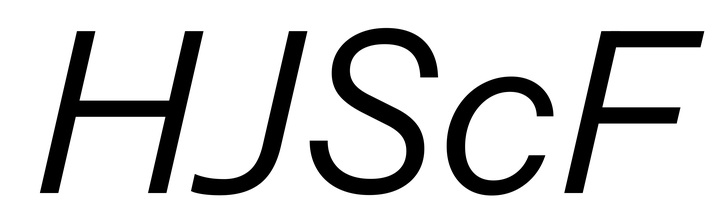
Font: InstrumentSans-Italic_Italic